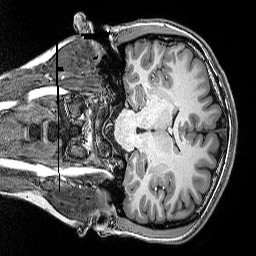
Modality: T1w
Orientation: coronal
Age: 21
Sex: female